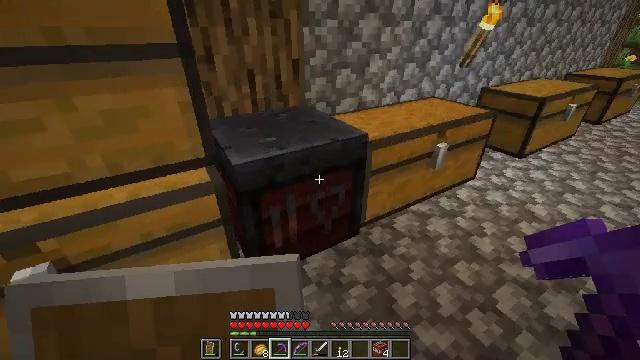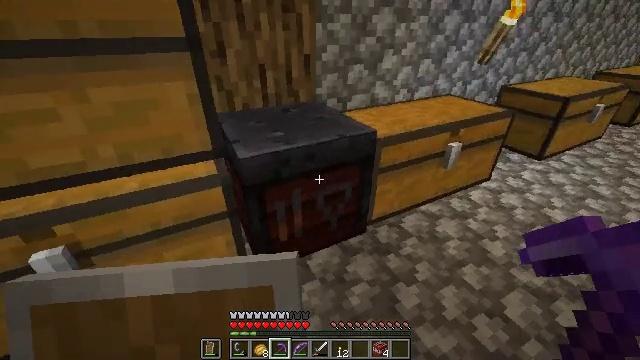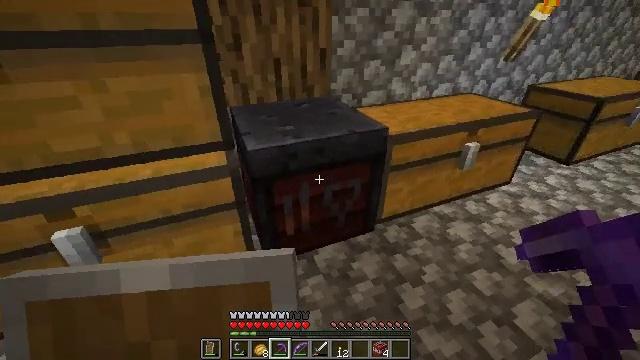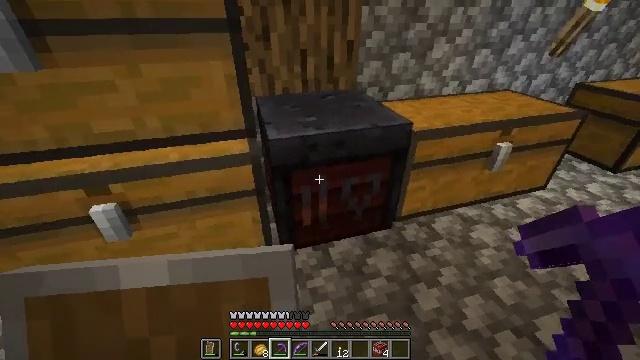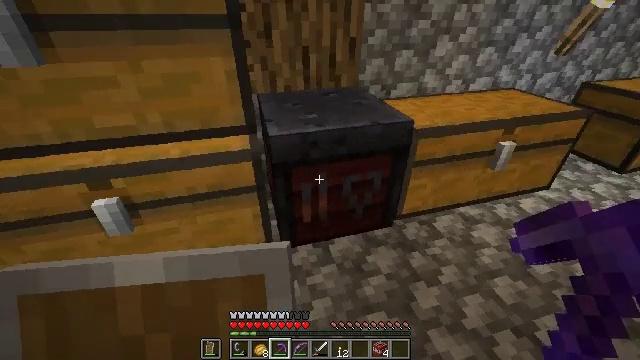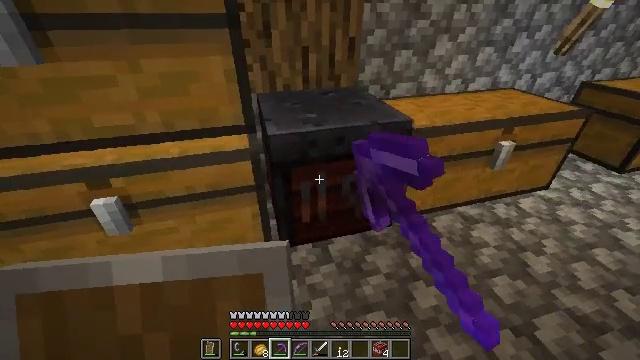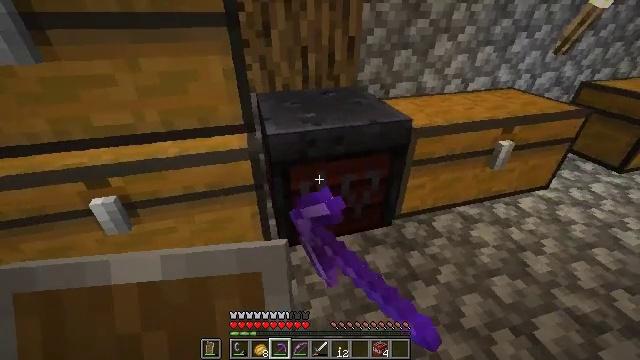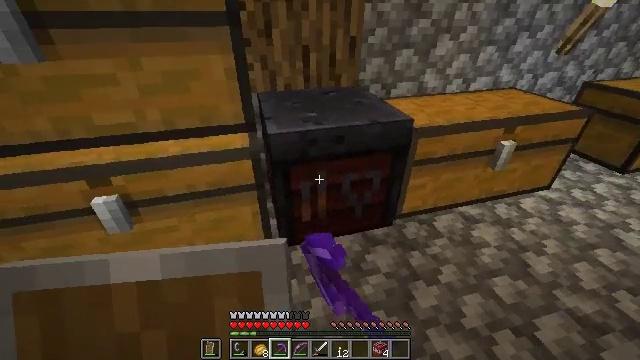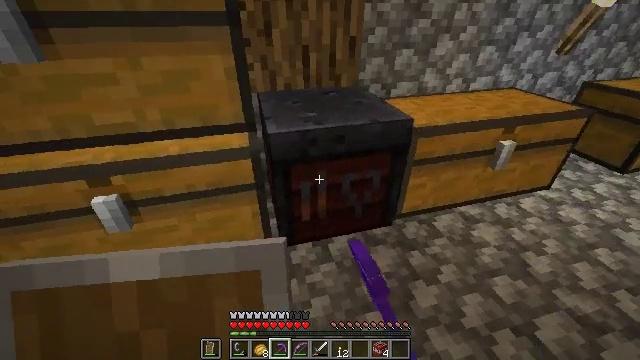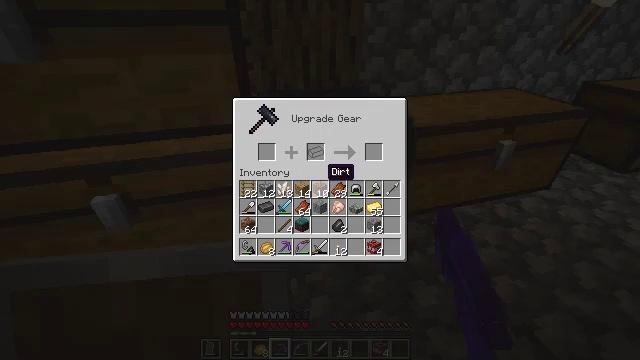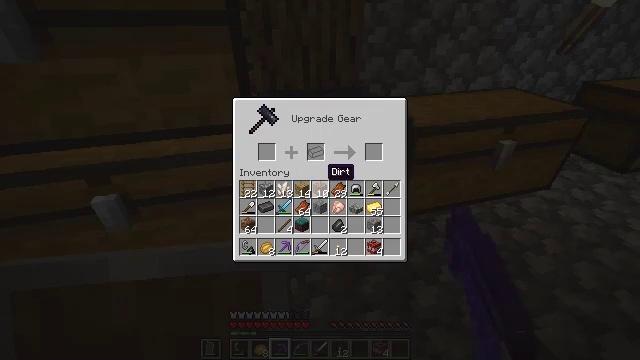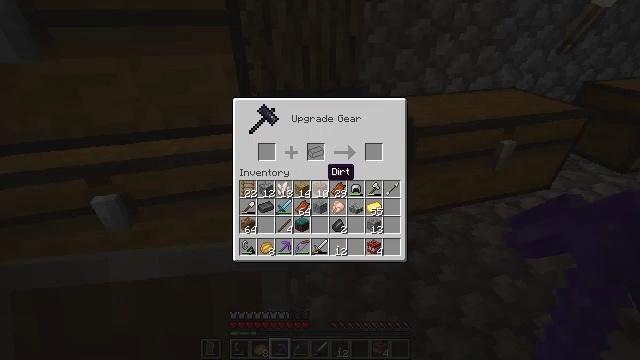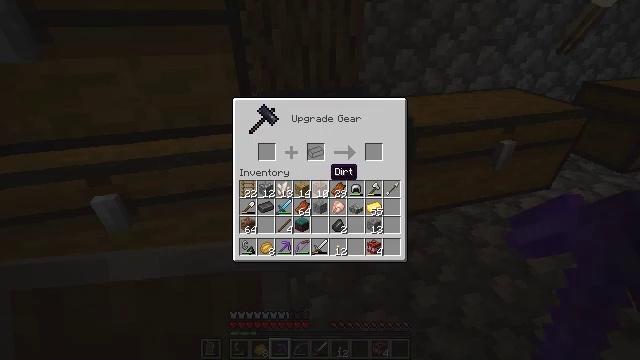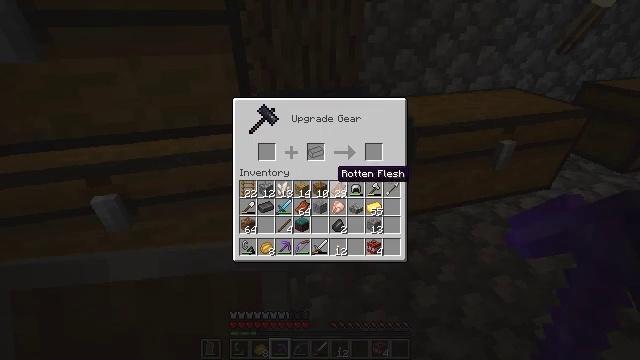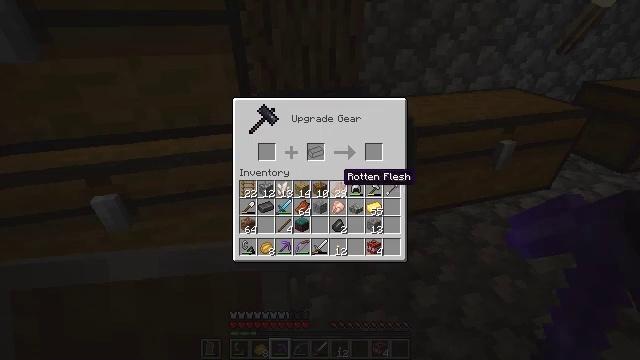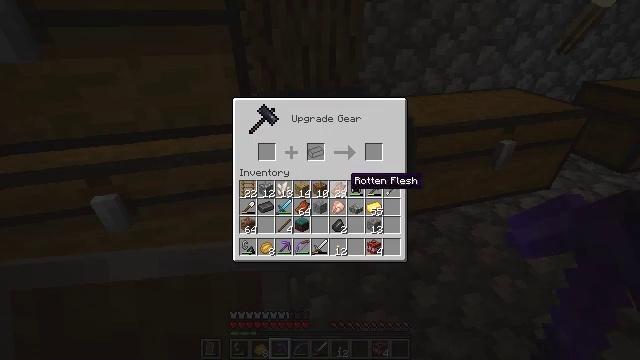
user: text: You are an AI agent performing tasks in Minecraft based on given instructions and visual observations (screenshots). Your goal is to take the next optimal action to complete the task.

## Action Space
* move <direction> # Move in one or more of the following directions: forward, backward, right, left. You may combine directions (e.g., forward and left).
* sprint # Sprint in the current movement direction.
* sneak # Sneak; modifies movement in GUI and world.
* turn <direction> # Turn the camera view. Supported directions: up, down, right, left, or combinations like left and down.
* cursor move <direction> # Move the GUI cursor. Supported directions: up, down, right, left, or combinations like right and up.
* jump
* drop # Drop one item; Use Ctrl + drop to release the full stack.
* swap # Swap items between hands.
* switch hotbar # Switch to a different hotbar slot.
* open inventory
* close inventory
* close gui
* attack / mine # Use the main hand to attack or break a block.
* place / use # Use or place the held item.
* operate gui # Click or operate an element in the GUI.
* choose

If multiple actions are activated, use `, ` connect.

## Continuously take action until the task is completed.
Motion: motion action
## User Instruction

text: Turn a diamond sword into a netherite sword using netherite ingot.
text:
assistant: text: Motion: turn left
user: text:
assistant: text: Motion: turn left
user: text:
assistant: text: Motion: turn left and down
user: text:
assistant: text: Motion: use / place
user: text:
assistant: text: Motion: use / place
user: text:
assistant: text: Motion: use / place
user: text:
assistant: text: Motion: no_op
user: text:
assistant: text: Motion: no_op
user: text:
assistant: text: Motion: no_op
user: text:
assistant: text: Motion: no_op
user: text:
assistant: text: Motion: sneak
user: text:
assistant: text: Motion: sneak
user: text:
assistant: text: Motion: sneak
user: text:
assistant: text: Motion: sneak
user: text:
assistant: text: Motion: sneak, turn right
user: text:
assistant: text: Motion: sneak, turn right and down
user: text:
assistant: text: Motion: sneak
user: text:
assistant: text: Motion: sneak
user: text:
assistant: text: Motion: sneak
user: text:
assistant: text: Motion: sneak, turn down
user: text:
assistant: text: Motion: sneak
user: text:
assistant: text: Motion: sneak
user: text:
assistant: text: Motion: sneak
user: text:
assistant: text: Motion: sneak
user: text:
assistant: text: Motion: sneak, turn left and down
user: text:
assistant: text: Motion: sneak
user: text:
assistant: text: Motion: sneak
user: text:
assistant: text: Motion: sneak
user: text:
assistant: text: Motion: sneak
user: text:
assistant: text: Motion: sneak